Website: apple
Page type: billing-address
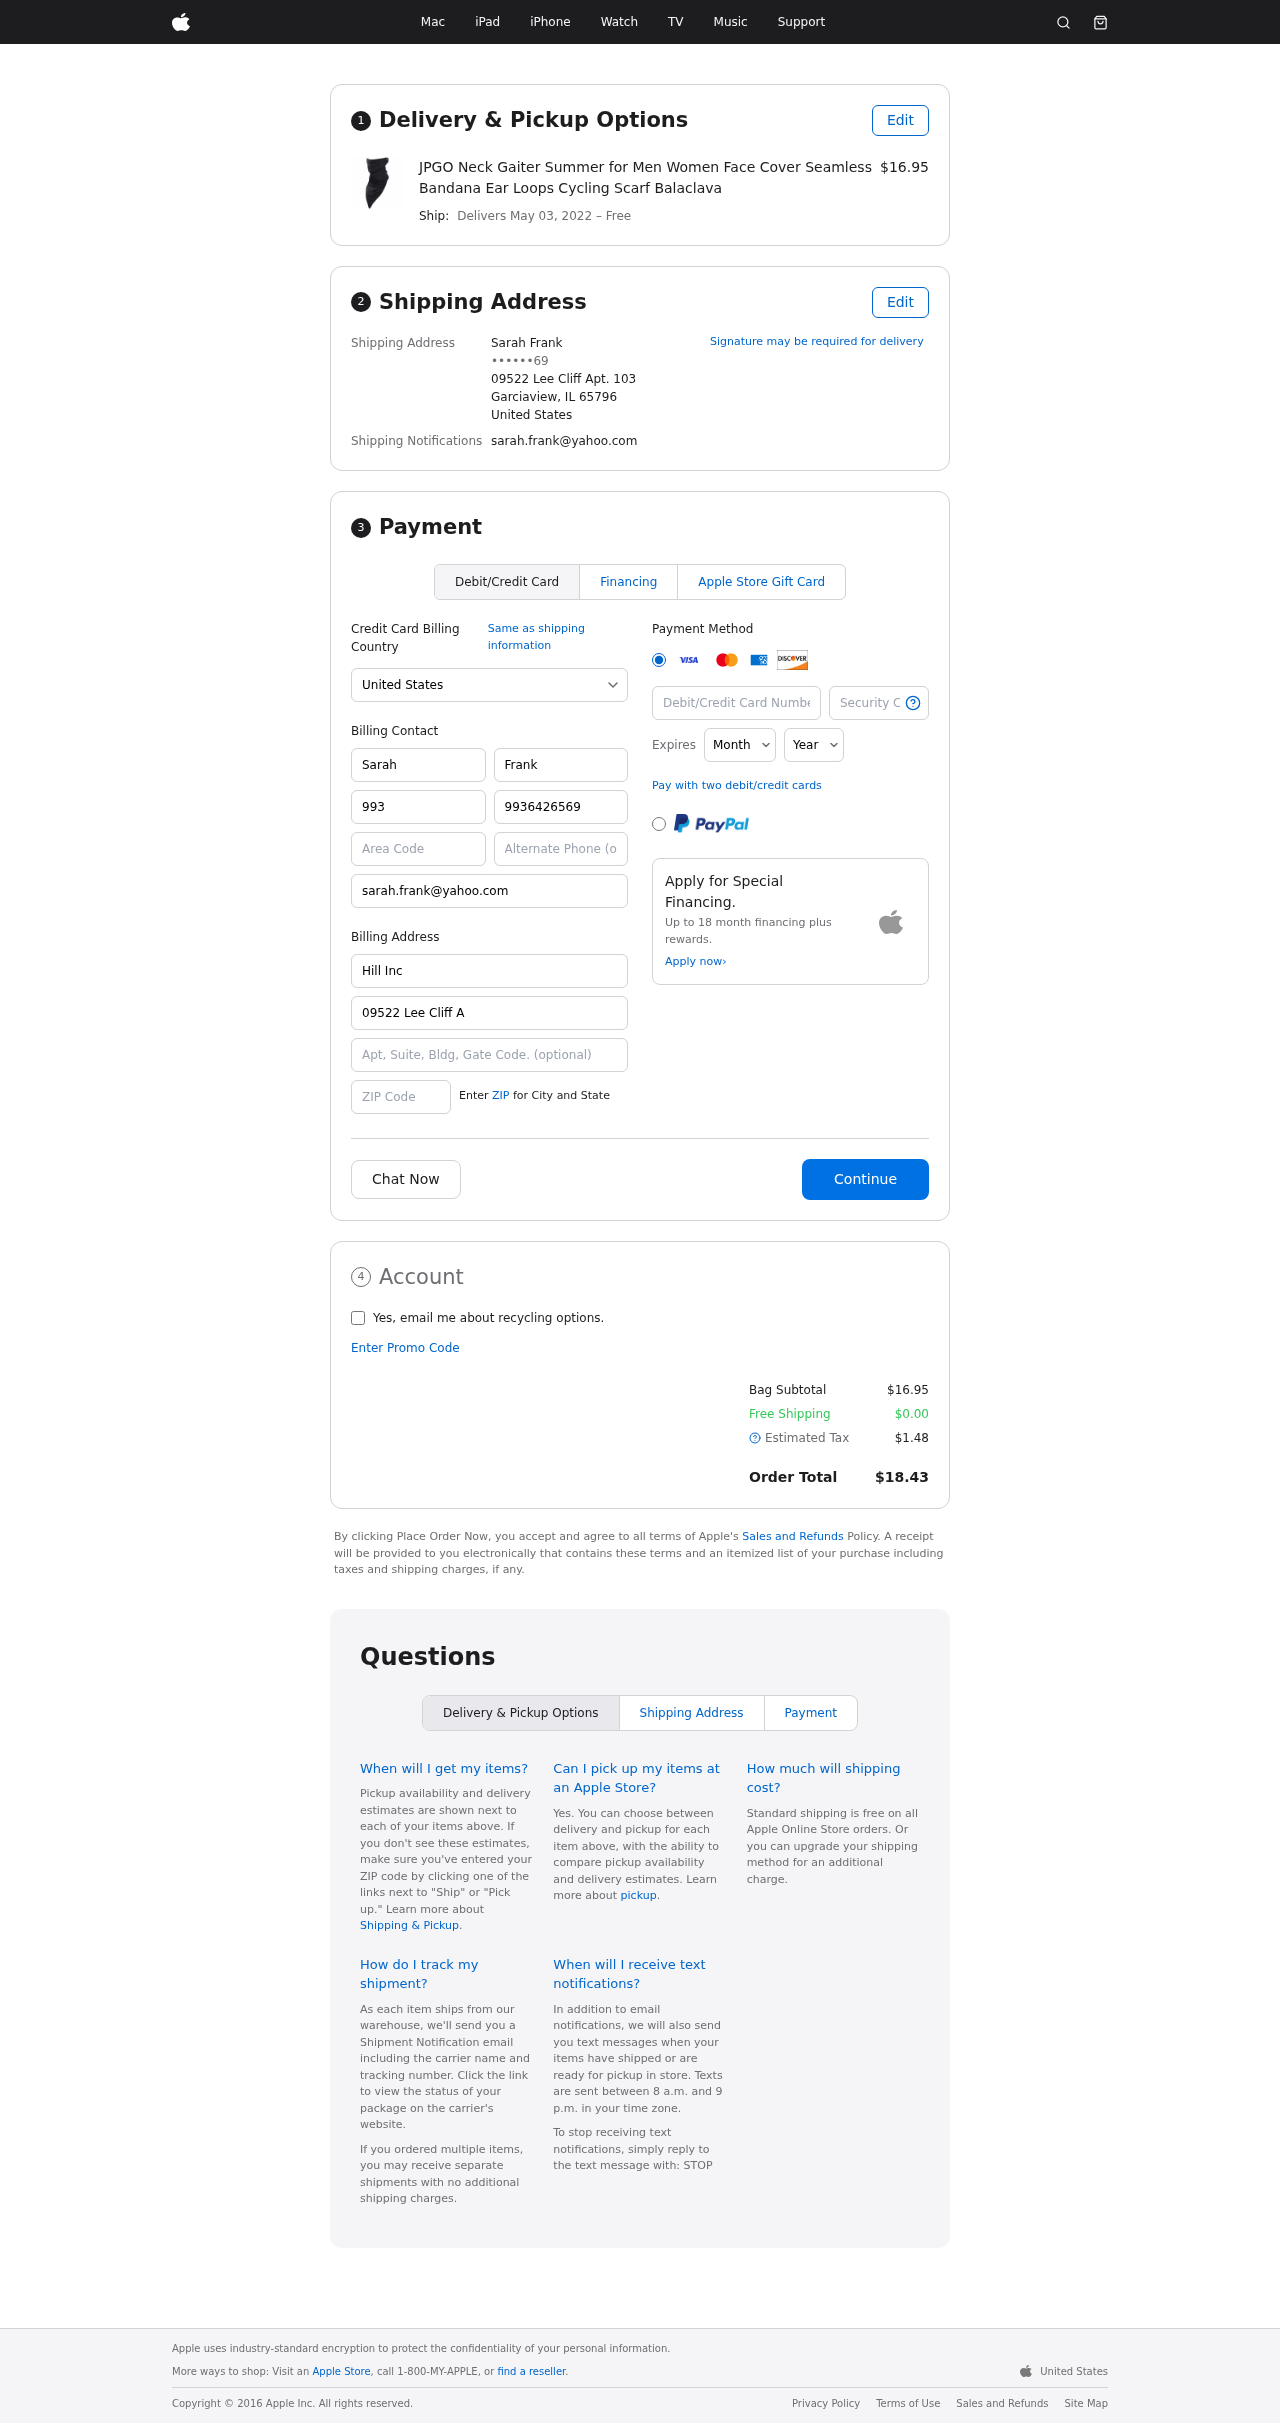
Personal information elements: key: PII_CARD_CVV
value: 736
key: PII_CARD_EXPIRY_MONTH
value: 03
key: PII_CARD_EXPIRY_YEAR
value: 29
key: PII_CARD_NUMBER
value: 6508 3850 4191 0638
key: PII_CITY_STATE_ZIP
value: Garciaview, IL 65796
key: PII_COUNTRY
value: United States
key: PII_EMAIL
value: sarah.frank@yahoo.com
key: PII_FULLNAME
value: Sarah Frank
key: PII_STREET
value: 09522 Lee Cliff Apt. 103
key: PII_PHONE_MASKED
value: ••••••69
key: PII_BILLING_FIRSTNAME
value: Sarah
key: PII_BILLING_LASTNAME
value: Frank
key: PII_BILLING_PHONE_AREA
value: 993
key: PII_BILLING_PHONE
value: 9936426569
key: PII_BILLING_EMAIL
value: sarah.frank@yahoo.com
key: PII_BILLING_COMPANY
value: Hill Inc
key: PII_BILLING_STREET
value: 09522 Lee Cliff Apt. 103
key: PII_BILLING_POSTCODE
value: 65796
Product elements: key: PRODUCT1_NAME
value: JPGO Neck Gaiter Summer for Men Women Face Cover Seamless Bandana Ear Loops Cycling Scarf Balaclava
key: PRODUCT1_PRICE
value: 16.95
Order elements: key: ORDER_DELIVERY_DATE
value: May 03, 2022
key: ORDER_SUBTOTAL
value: $16.95
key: ORDER_SHIPPING_COST
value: $0.00
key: ORDER_TAX
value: $1.48
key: ORDER_TOTAL
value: $18.43